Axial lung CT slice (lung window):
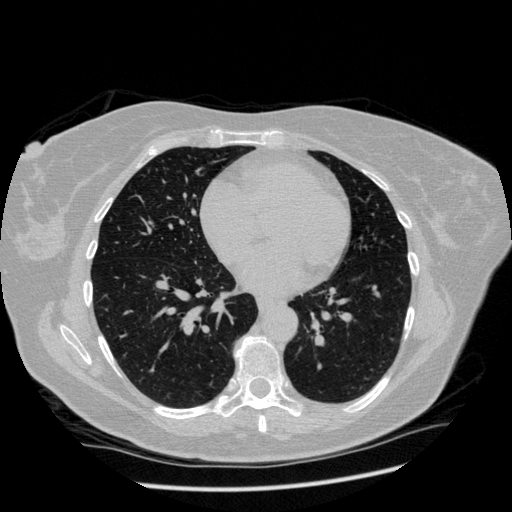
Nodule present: no